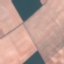
Land use / land cover: AnnualCrop